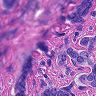
Metastatic tissue present: yes